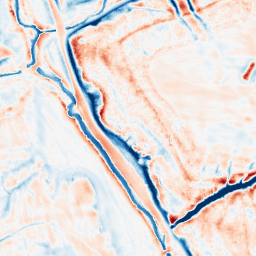
Category: edge_preserving
Decomposition family: bilateral
Decomposition parameters: d: 21
sigma_color: 100
sigma_space: 50
Upsampling method: lanczos
Upsampling parameters: scale: 2
Upsampling scale: 2